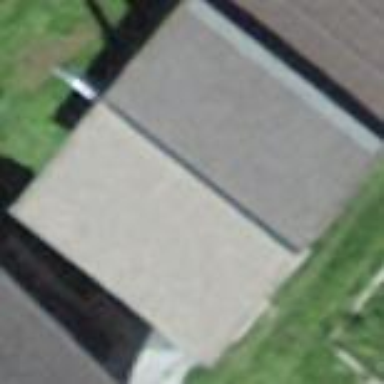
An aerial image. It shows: Building with gabled roof oriented across.